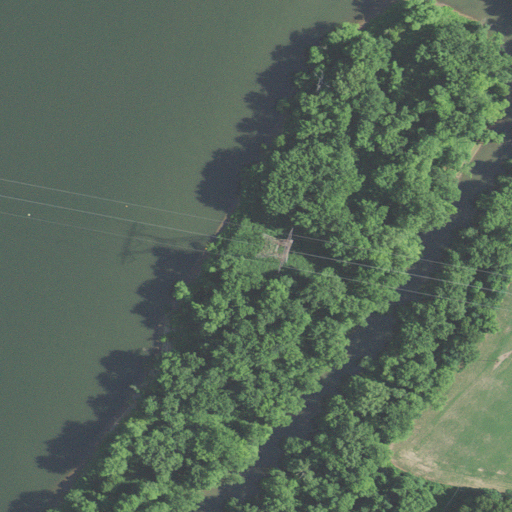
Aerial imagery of island in West Virginia named Eightmile Island containing open water, deciduous forest, grassland, mixed forest, pasture, cultivated crops, and herbaceous wetlands